Question: > I had error when access sites out of the server , as when I
try to add new document or did any action this error displayed although
it worked well in server

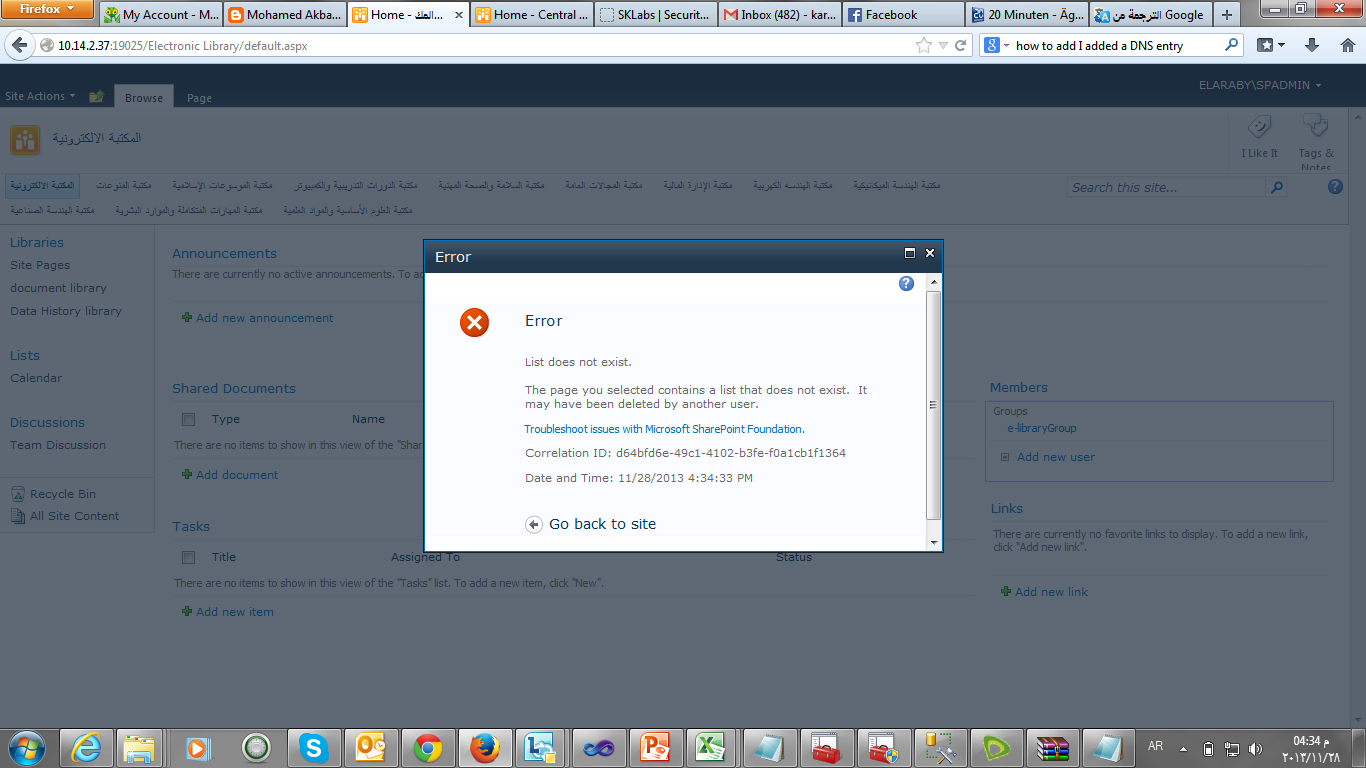
Answer: I think Yevgeniy made a good suggestion.
I assume you mean by 'outside' the server, users are trying to view the page on a different URL? If so, it might be the URLs to access the site 'outside SharePoint' are not configured correctly.
I would suggest a few things to start with:
1. When you say it works 'in SharePoint server' does this mean that the whole site is accessible, with no problems? But using a different URL (i.e. host header?), fails - for just this one page with the list or the whole site?
Check you have Alternate Access Mappings configured correctly as suggested above - check that the URL is setup correctly in any AAM zones defined, and that the authentication (e.g. Anonymous, Forms whatever required) is also setup too. This is all done in Central Administration.
1. If AAM setup correctly, check if you have any firewall or other network security that may block access to the site (again, assuming users are routed externally?)
2. Does the problem page or list (or the subsite it is within) have any unique security permissions? You can check for the site via Site Actions | Site Permissions - if it does not have unique permissions, you will see a 'This Web site inherits permissions from its parent.' message.
If the List has unique permissions, you can check by going to the list page, and clicking 'Library Permissions' on the Library grouping on the Library Tools section of the ribbon.